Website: bh-photo
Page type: address-validator
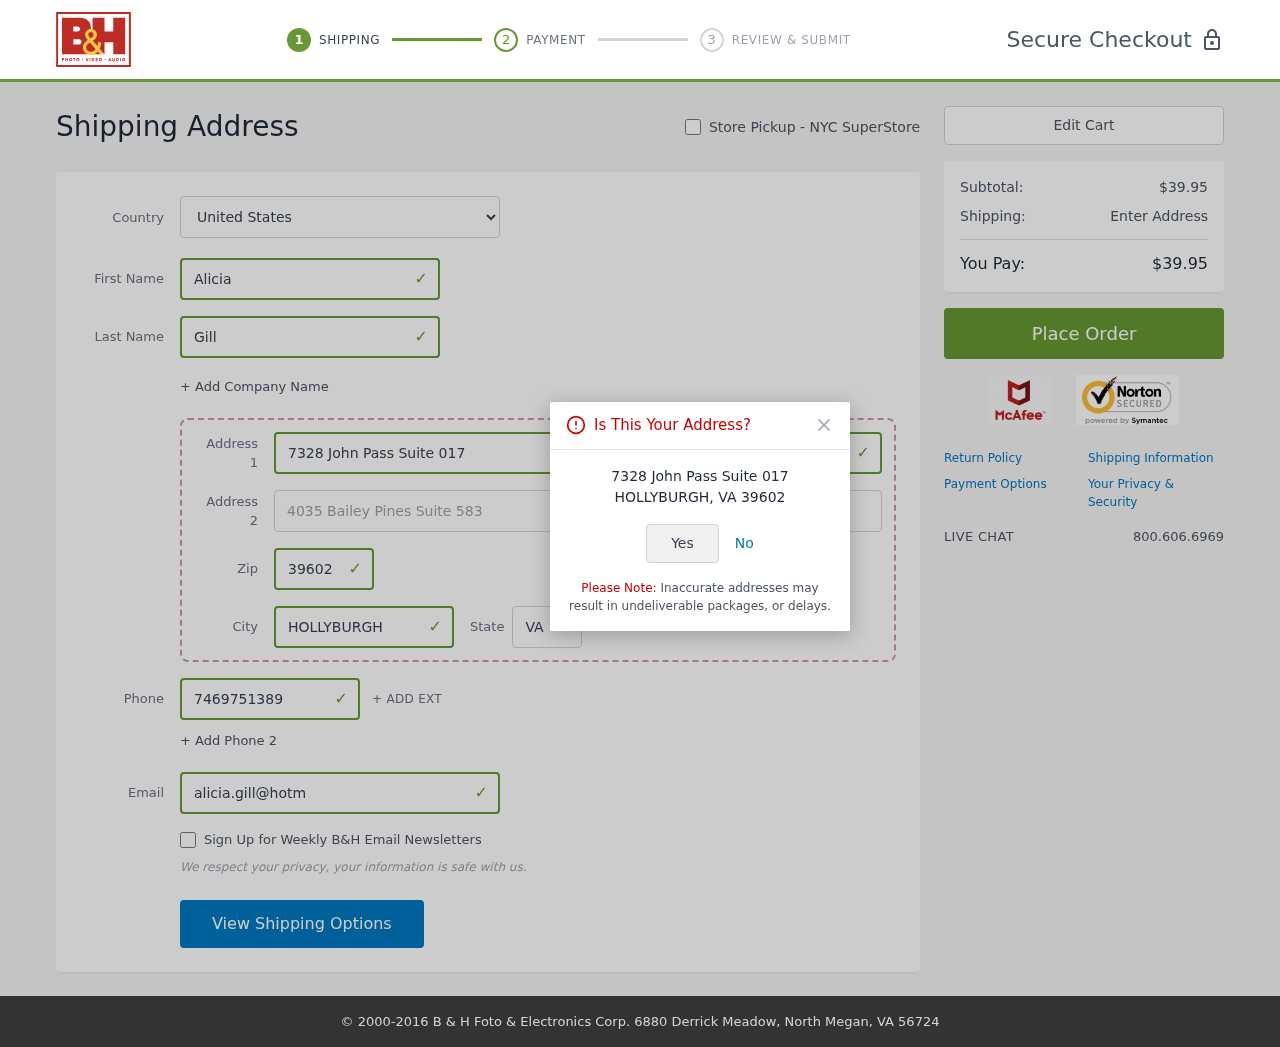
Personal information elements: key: PII_CITY
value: Hollyburgh
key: PII_COUNTRY
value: United States
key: PII_EMAIL
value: alicia.gill@hotmail.com
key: PII_FIRSTNAME
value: Alicia
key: PII_LASTNAME
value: Gill
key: PII_PHONE
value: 7469751389
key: PII_POSTCODE
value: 39602
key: PII_STATE_ABBR
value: VA
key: PII_STREET
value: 7328 John Pass Suite 017
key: PII_STREET2
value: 4035 Bailey Pines Suite 583
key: PII_CITY_CONFIRM
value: HOLLYBURGH
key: PII_POSTCODE_FULL
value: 39602
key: PII_POSTCODE_NUMERIC
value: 39602
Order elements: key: ORDER_SUBTOTAL
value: $39.95
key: ORDER_TOTAL
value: $39.95